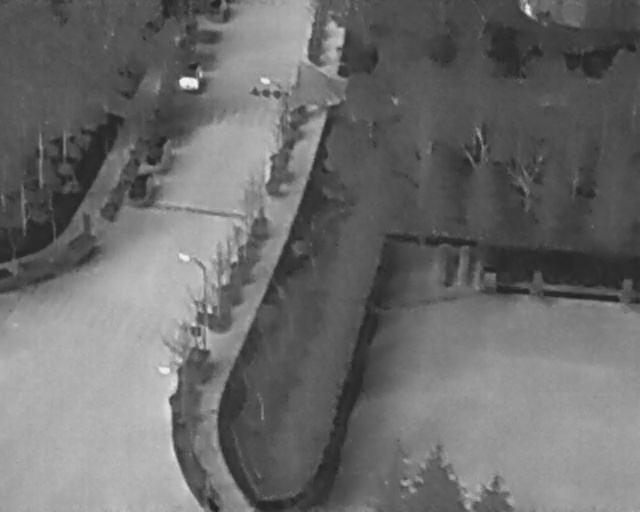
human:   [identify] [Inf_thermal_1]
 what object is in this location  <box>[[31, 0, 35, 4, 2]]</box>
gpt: <ref>1 small car at the top</ref>